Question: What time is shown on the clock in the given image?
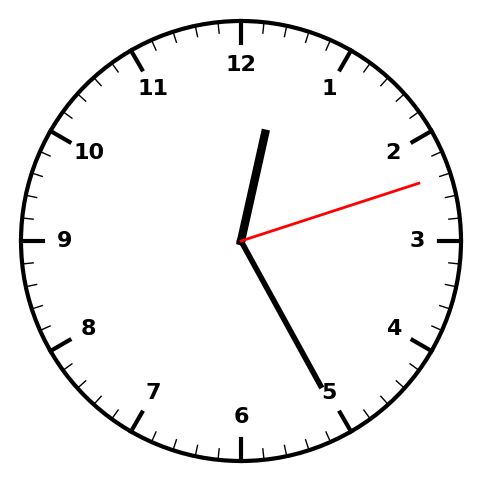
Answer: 12:25:12